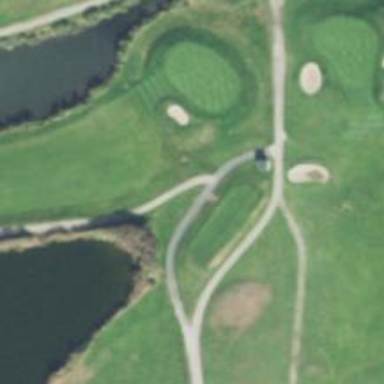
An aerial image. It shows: Path for both road and golf.